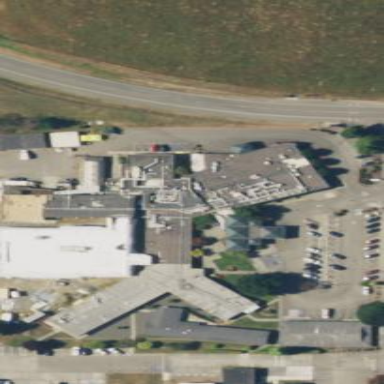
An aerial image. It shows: Hospital providing healthcare services.